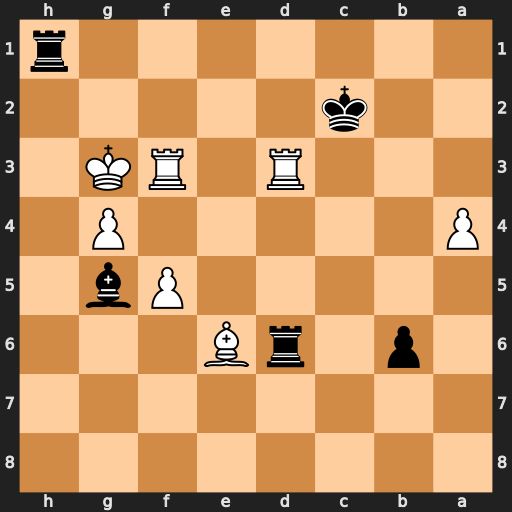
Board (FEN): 8/8/1p1rB3/5Pb1/P5P1/3R1RK1/2k5/7r
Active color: b
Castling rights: -
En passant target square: -
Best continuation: Rxd3 Rxd3 Kxd3